Field crop: tomato
Growth stage: 1
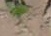
Species: solanum